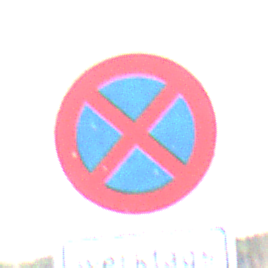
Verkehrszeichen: AbsolutesHalteverbot
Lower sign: ZeitangabenMitBeschraenkungAufWochentage7
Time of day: MorningAfternoon
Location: Outdoor (Nature)
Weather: PartlyCloudy
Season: NotSpecified
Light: Natural